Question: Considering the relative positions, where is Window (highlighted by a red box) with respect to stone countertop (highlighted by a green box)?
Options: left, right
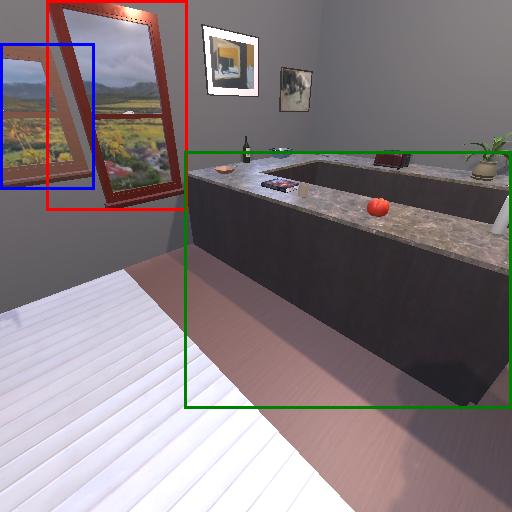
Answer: left